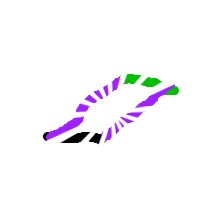
Shape: parallelogram